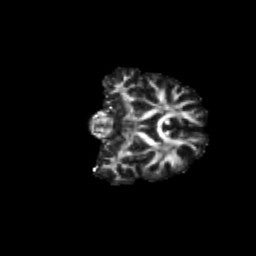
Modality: FA
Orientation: coronal
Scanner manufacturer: siemens
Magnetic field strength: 3 T
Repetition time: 9.2 s
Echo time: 0.084 s